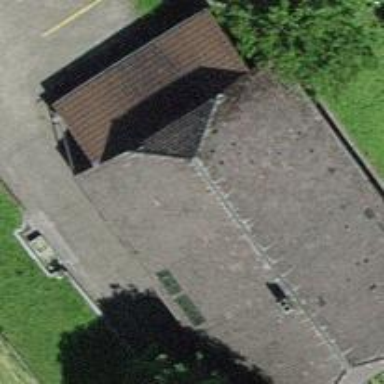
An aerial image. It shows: Farm building.